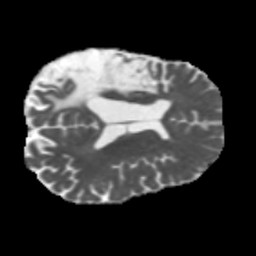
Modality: MD
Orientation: axial
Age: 43
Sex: male
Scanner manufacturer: siemens
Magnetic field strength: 3 T
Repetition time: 5.47 s
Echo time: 0.0854 s